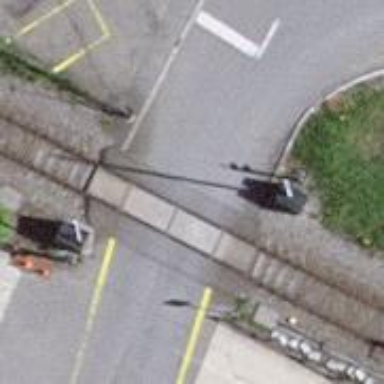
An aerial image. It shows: Level crossing at the railway with full barrier.